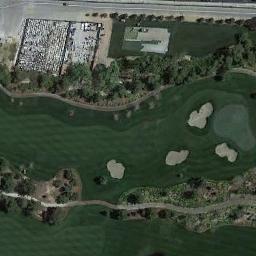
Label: golf_course